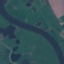
Label: River